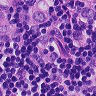
Metastatic tissue present: yes